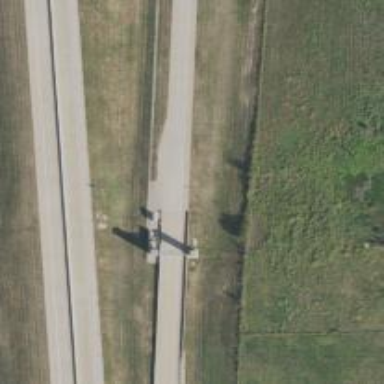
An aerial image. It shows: Toll gantry on the road.